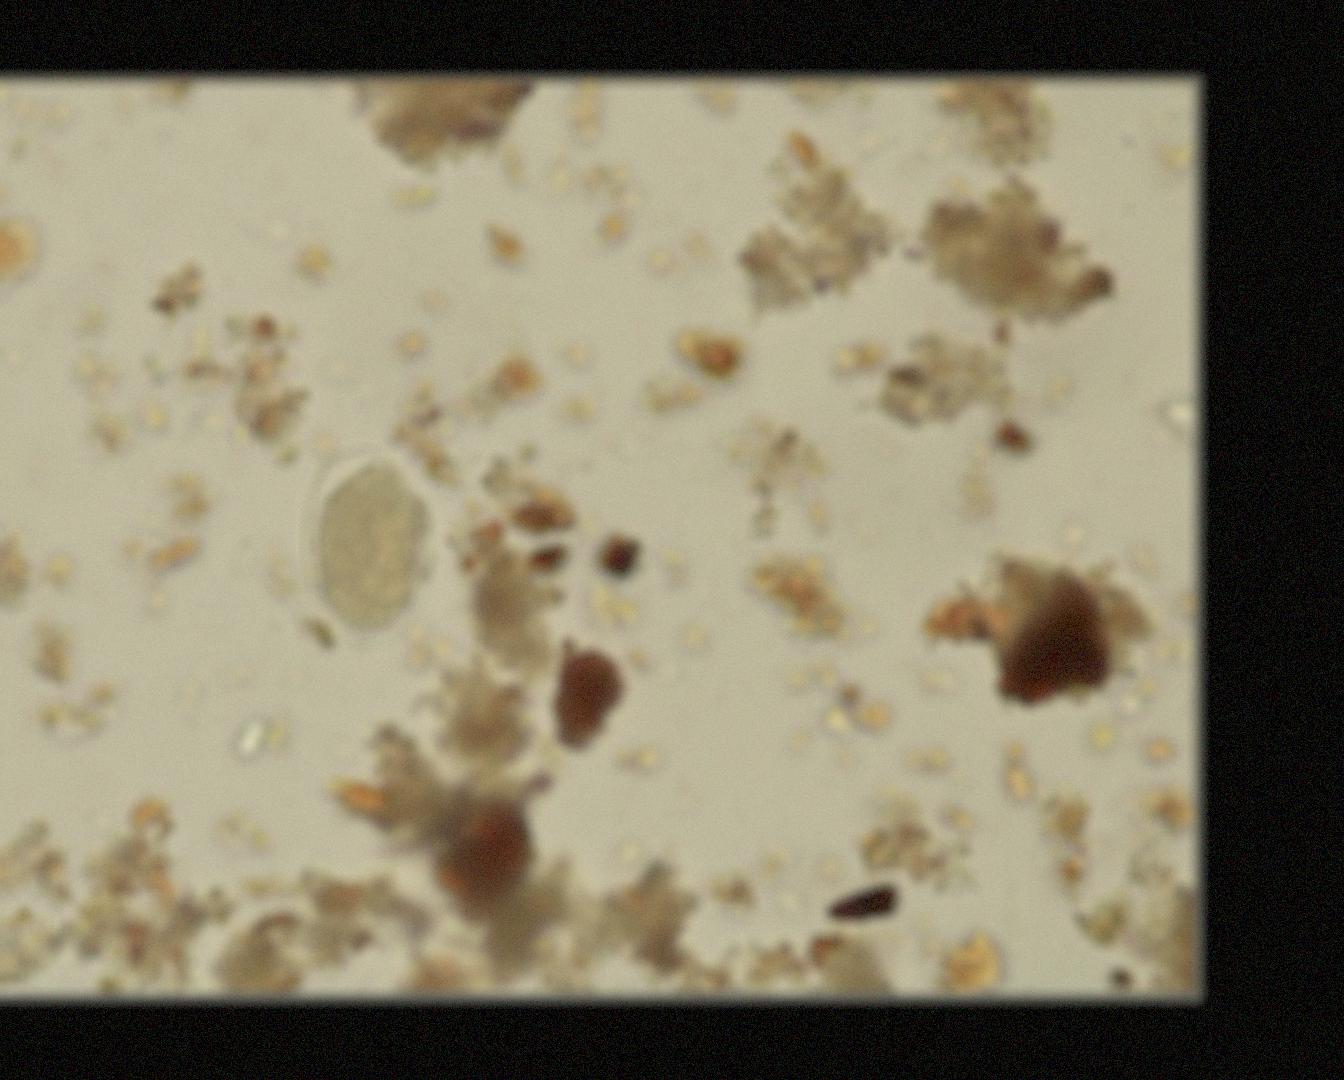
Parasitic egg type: Hookworm egg